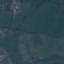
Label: Pasture